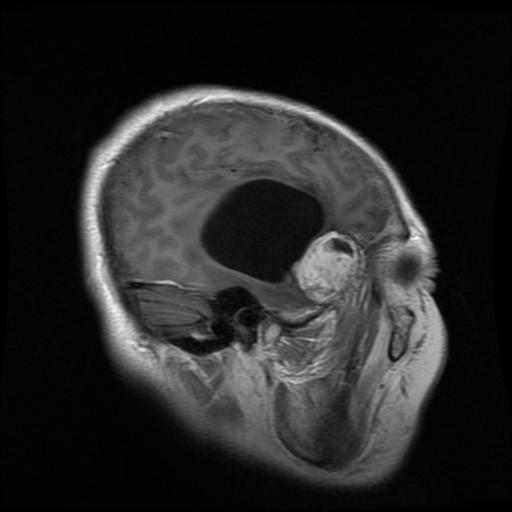
Label: meningioma